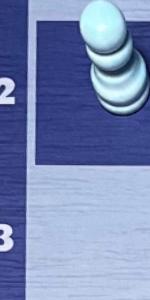
Label: Empty